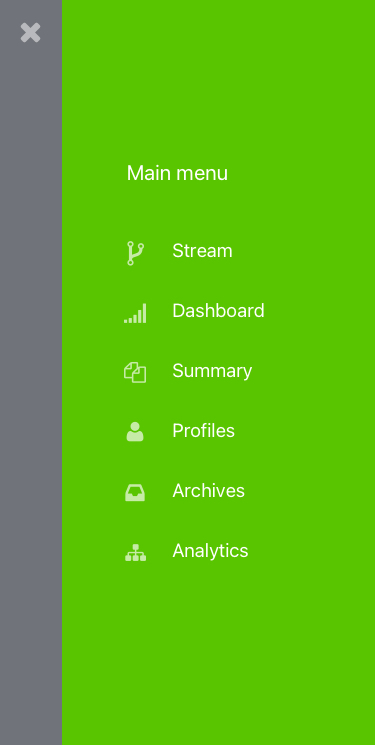
Text in this UI design:
Stream

Dashboard

Summary

Profiles

Archives

Analytics

Main menu